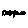
Label: cloud